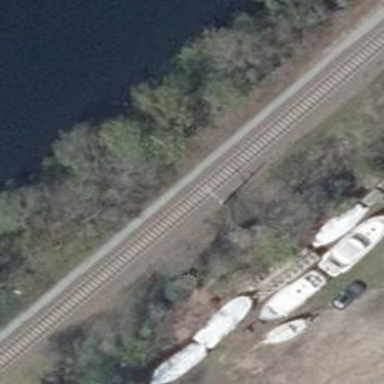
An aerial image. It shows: Milestone along the railway track with catenary mast.